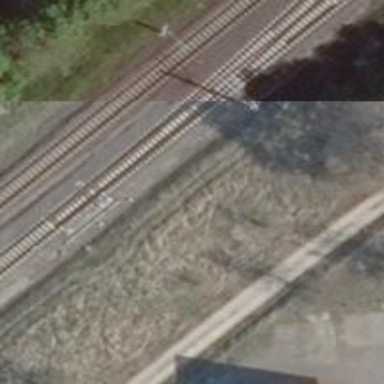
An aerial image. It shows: Railway switch.